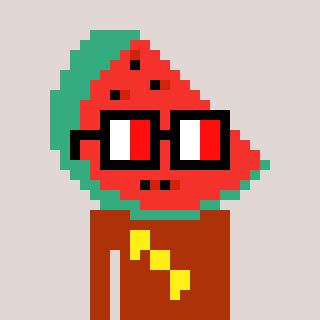
a pixel art character with square glasses with black frames and red eyes, a watermelon-shaped head and a hotbrown-colored body on a warm background